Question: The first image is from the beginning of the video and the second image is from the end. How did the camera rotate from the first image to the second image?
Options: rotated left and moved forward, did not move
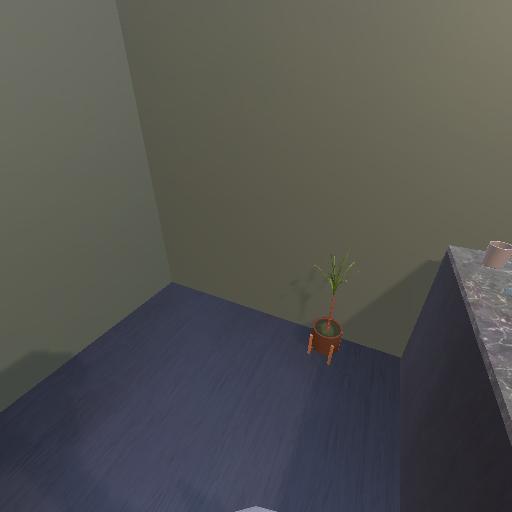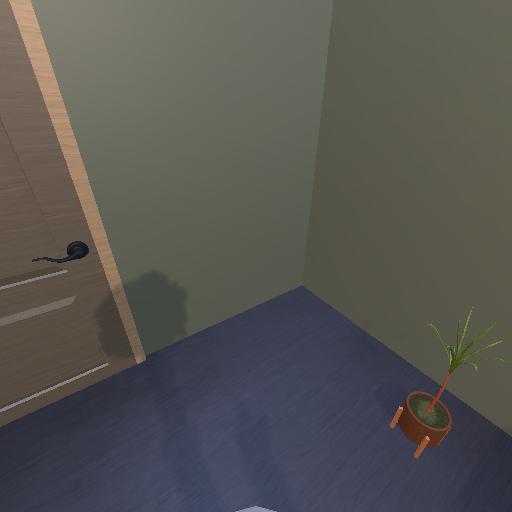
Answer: rotated left and moved forward